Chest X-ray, PA view. Patient: 33 years old, sex M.
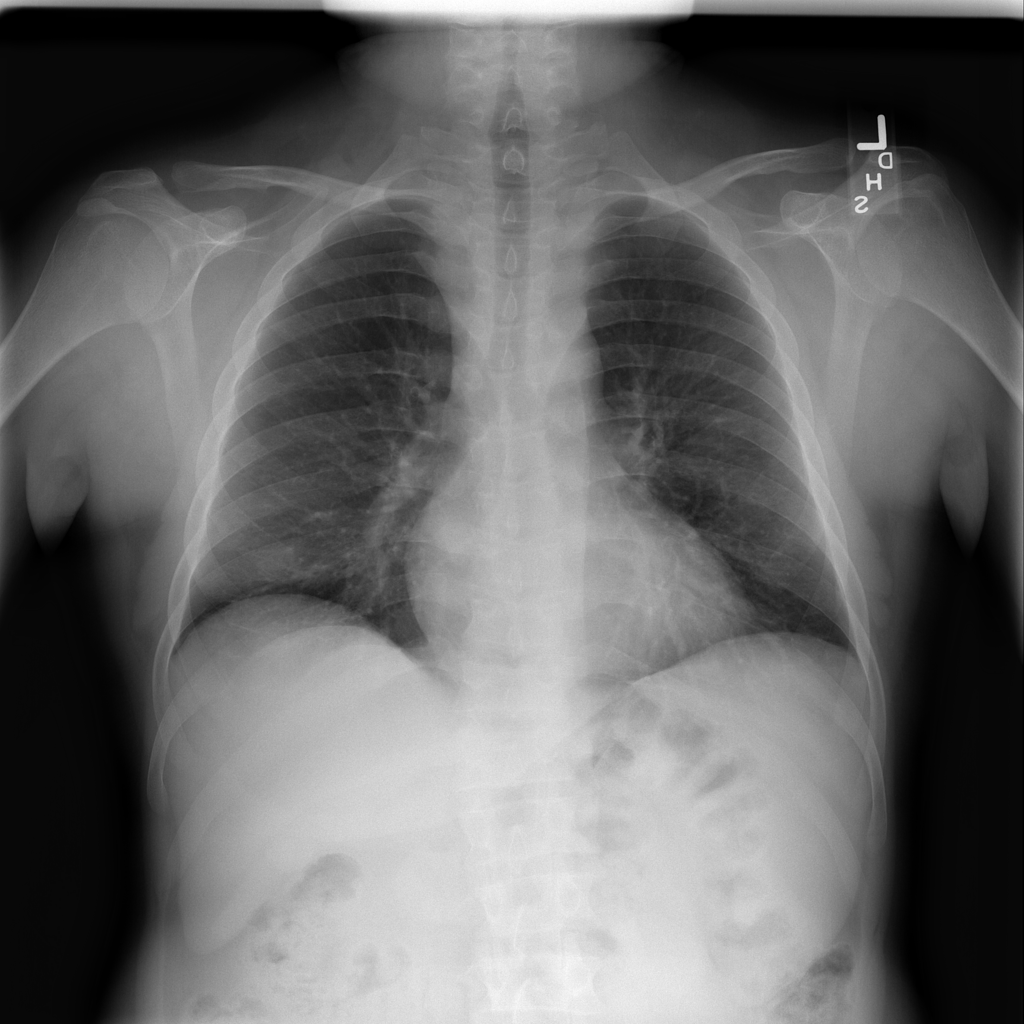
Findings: No Finding